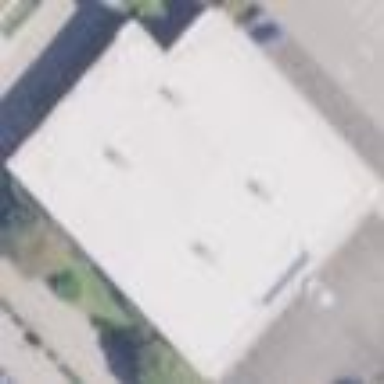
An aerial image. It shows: Building with furniture shop.